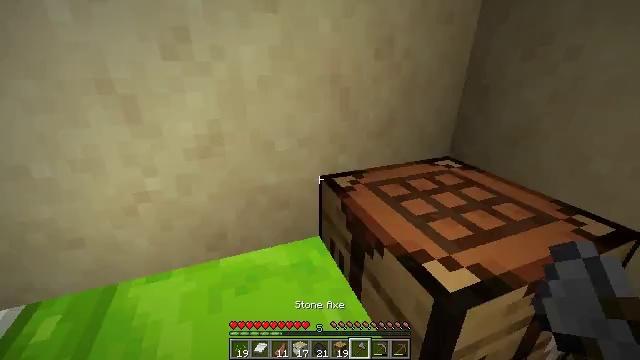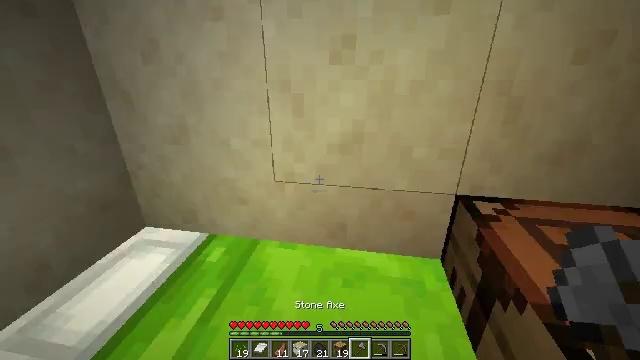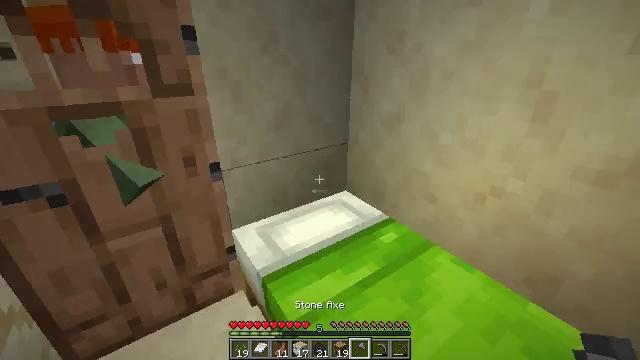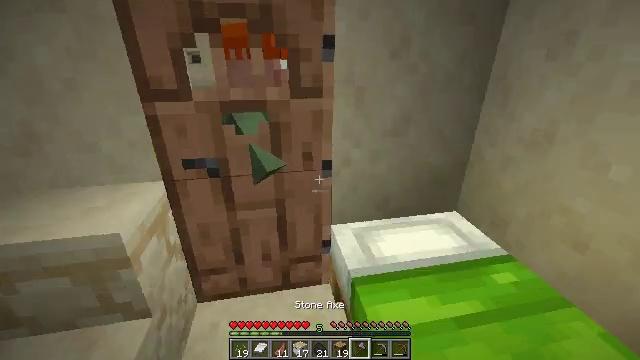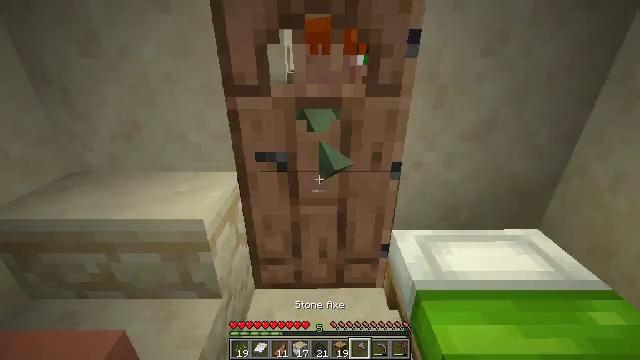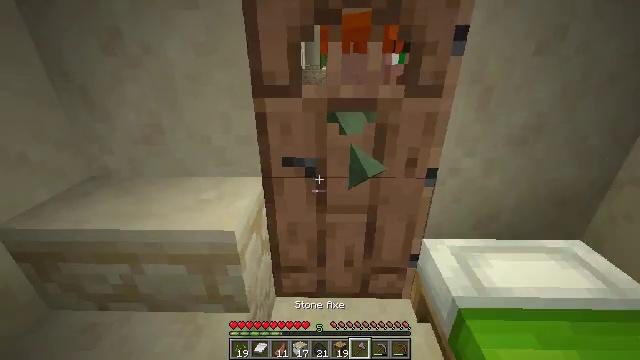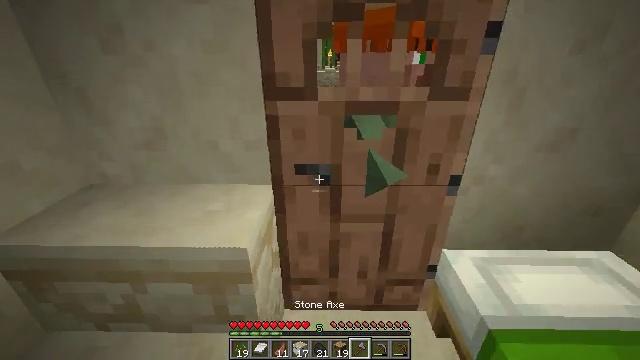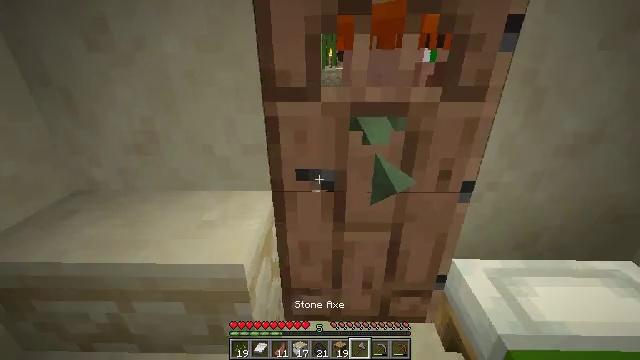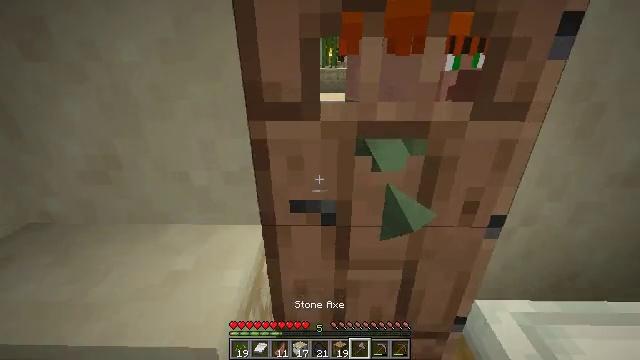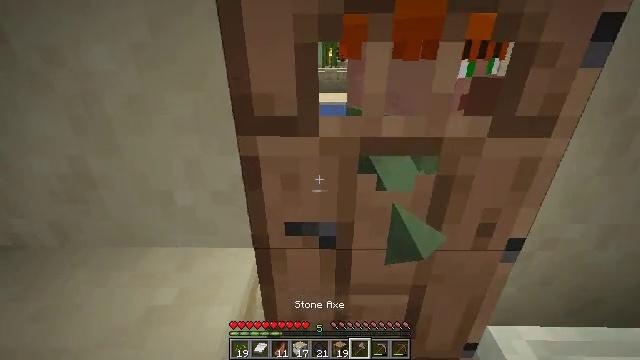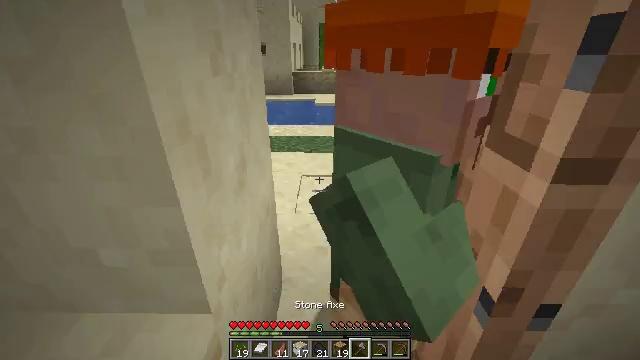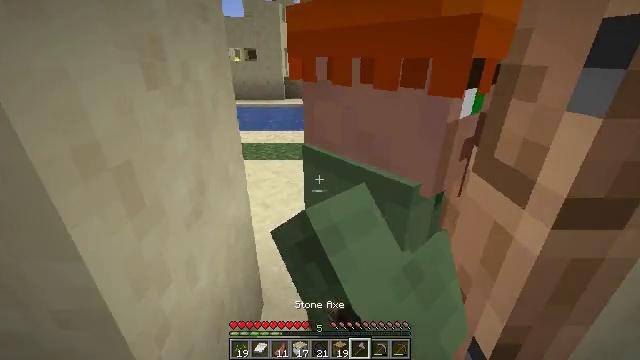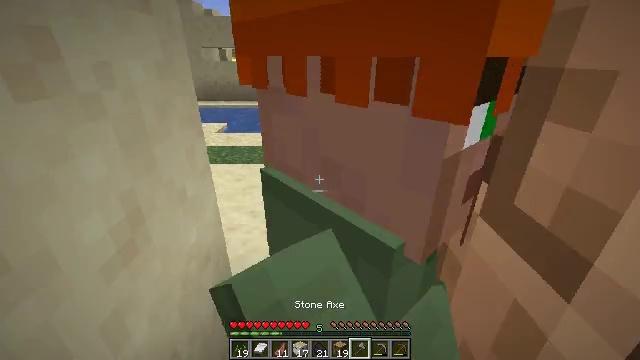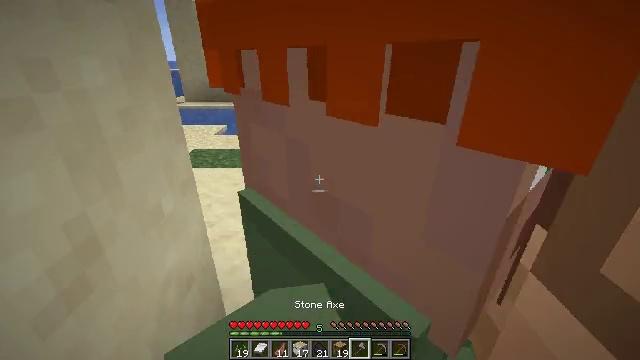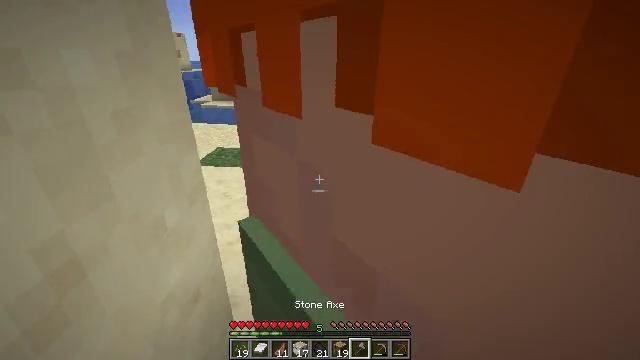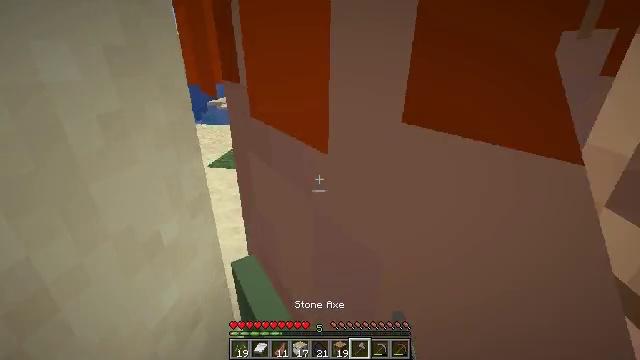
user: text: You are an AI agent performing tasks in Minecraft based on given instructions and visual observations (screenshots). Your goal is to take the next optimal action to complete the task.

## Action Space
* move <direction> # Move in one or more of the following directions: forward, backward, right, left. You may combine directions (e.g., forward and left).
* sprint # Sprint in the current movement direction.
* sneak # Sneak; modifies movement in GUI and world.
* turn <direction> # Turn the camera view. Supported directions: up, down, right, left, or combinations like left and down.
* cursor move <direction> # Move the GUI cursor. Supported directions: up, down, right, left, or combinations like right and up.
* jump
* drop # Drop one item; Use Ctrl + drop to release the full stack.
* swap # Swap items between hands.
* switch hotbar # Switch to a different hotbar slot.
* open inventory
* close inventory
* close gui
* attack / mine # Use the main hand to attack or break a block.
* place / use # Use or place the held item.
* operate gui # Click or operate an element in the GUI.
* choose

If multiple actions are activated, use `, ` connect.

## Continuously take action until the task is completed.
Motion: motion action
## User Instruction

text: Break the smoker to collect it.
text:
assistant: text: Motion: turn left, open inventory
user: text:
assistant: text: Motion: turn left and down
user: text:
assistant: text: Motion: move left, turn left
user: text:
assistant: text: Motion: move forward and move left, turn left and down
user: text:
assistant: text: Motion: move forward and move left, turn left
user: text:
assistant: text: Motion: move forward and move left
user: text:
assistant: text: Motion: move forward and move left
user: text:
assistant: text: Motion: move forward
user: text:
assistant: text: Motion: move forward
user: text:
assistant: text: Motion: move forward and move right, use / place
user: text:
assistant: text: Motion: move forward and move right, turn right, use / place
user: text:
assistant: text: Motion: move forward and move right
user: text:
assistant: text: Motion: move forward and move right
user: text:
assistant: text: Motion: move forward, turn left
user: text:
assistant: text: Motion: move forward, turn left
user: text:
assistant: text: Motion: move forward
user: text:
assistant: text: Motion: move forward
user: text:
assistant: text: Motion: move forward and move left
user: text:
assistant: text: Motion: move forward and move left, turn right
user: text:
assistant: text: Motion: move forward and move left, turn right and down
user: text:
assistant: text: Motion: move forward and move left, turn right and down
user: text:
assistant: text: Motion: move forward and move left, turn right
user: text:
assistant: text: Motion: move forward and move left, turn right
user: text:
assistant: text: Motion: move forward and move left, turn right and down
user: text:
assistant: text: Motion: turn right
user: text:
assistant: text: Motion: turn right and up
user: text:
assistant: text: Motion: turn right and up
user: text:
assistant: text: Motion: turn right and up
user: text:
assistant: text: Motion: no_op
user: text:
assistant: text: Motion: no_op